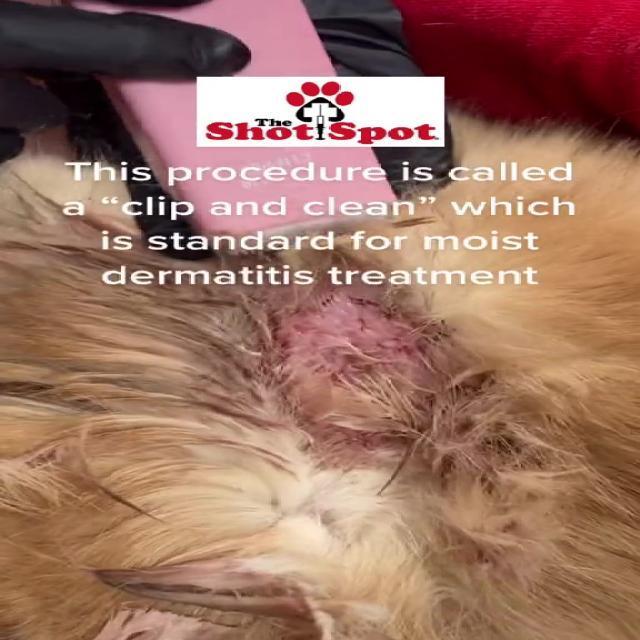
Canine dermatitis — inflammation of the skin presenting with erythema, pruritus, papules, and excoriation. May be allergic, contact, or atopic in origin.